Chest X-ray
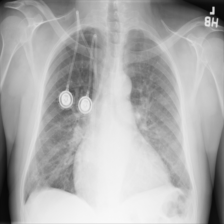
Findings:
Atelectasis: negative
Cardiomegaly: positive
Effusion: negative
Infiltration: positive
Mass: negative
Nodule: negative
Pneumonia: negative
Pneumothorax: negative
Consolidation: negative
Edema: negative
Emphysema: negative
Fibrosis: negative
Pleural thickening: negative
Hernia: negative